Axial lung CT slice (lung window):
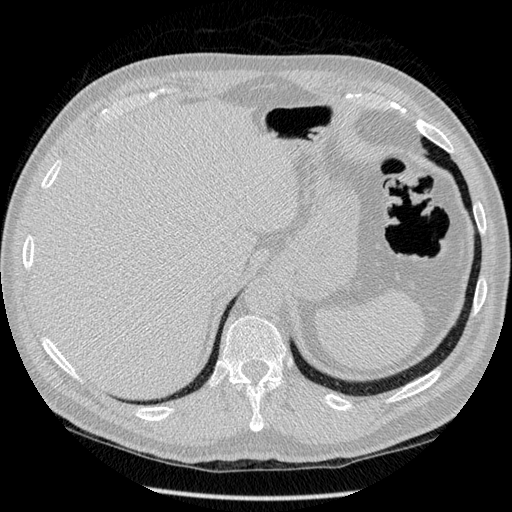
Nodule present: no